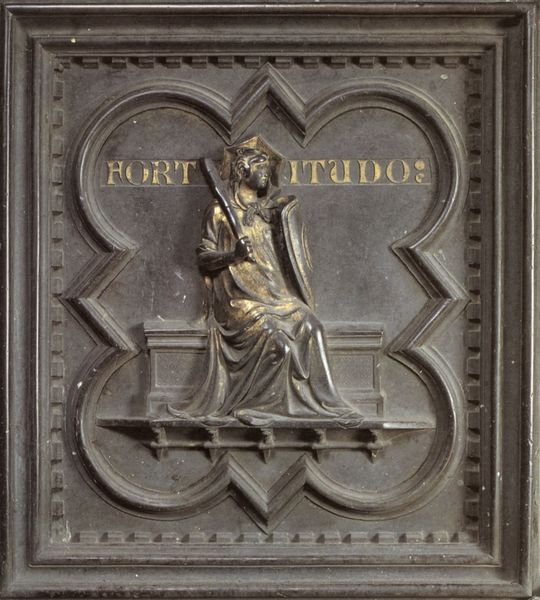
Titel: Südportal
Künstler: Andrea Pisano
Standort: Florenz, Baptisterium (EU - I - Toskana)
Schlagwörter: mann, falten, sitzend, person, relief, bank, faltenwurf, schild, truhe, form, knüppel, ritter, sitzbank, keule, hortitudo